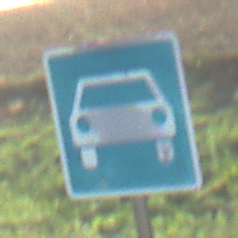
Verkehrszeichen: Kraftfahrstrasse
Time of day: SunriseSunset
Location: Outdoor (Nature)
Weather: Clear
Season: NotSpecified
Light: Natural